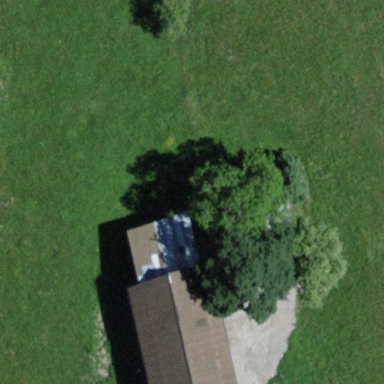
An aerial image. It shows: Rural barn.